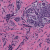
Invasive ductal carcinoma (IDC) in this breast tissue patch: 0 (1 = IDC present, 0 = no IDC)